Aerial crown-view tile of a tropical tree (Barro Colorado Island, Panama), acquired 20240611:
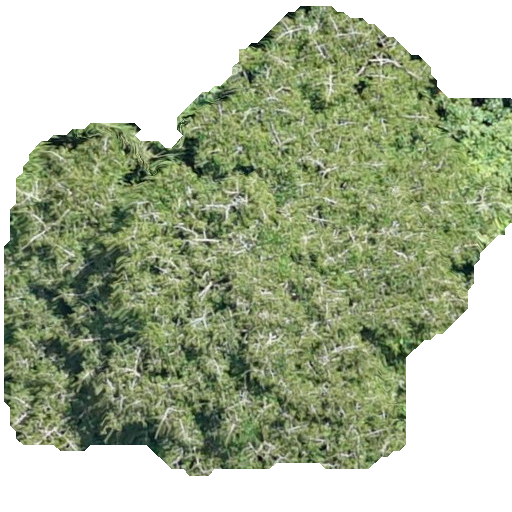
Species: Virola surinamensis
GBIF accepted scientific name: Virola surinamensis
Crown area: 268.679 m²